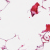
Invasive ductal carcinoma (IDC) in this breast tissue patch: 0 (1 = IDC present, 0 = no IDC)